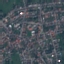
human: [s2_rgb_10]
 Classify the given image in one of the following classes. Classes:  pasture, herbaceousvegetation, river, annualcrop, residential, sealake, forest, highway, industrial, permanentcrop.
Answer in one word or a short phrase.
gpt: Residential